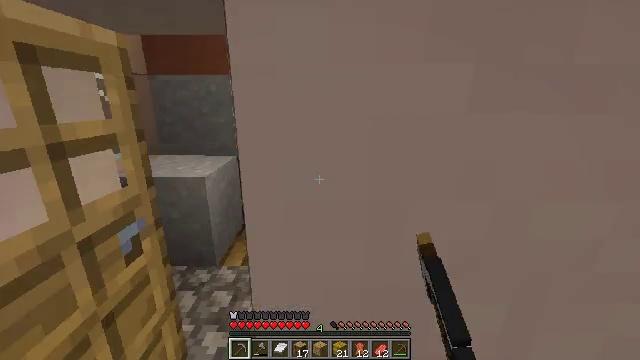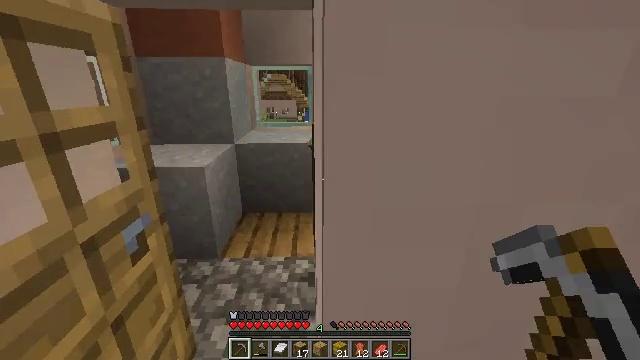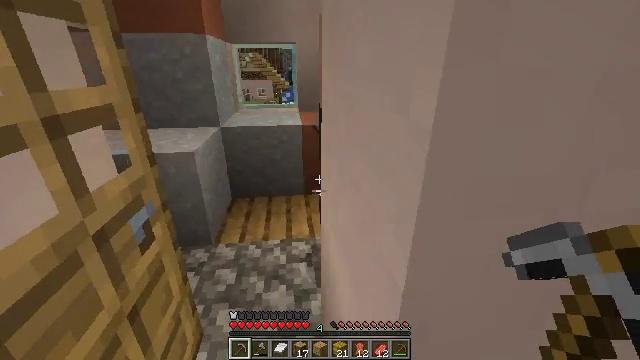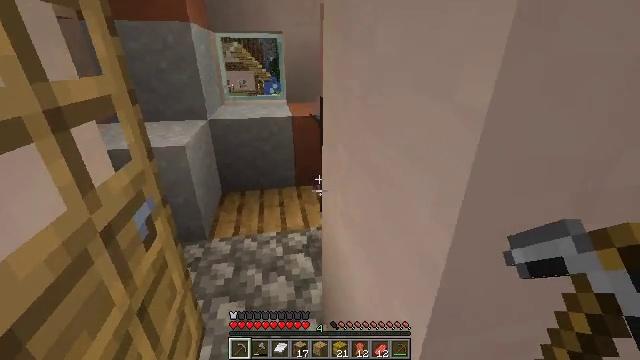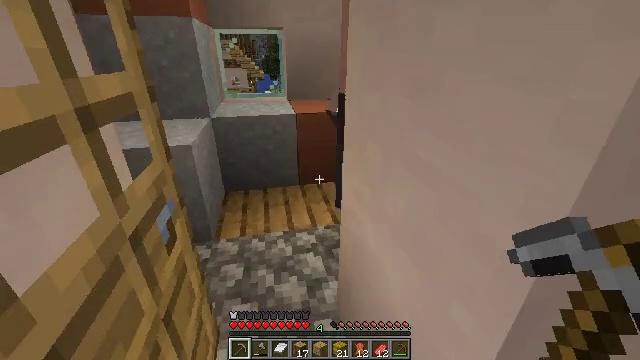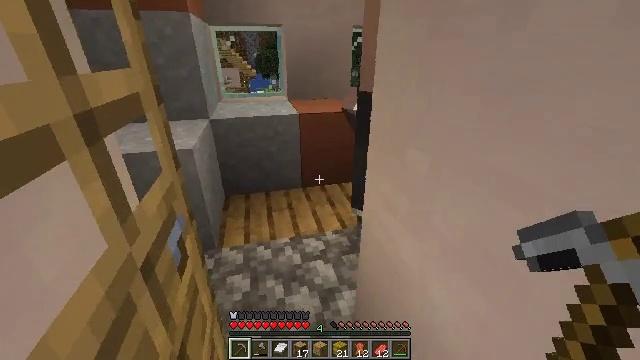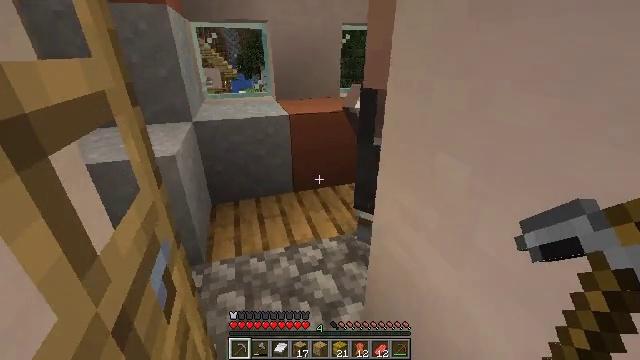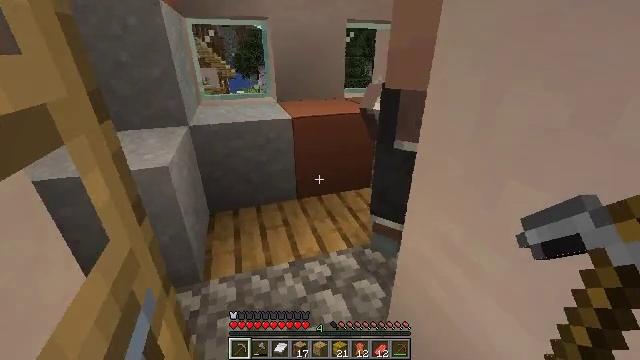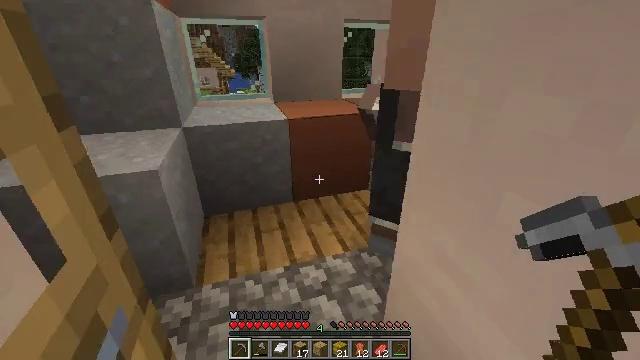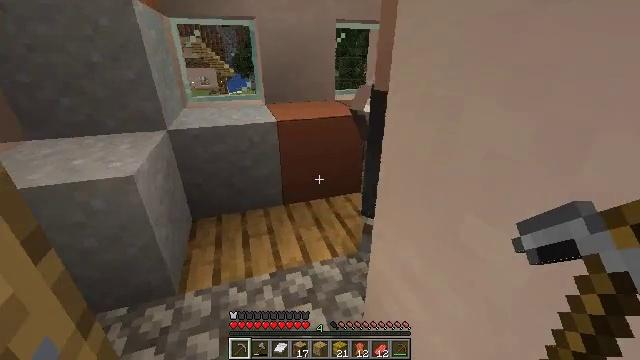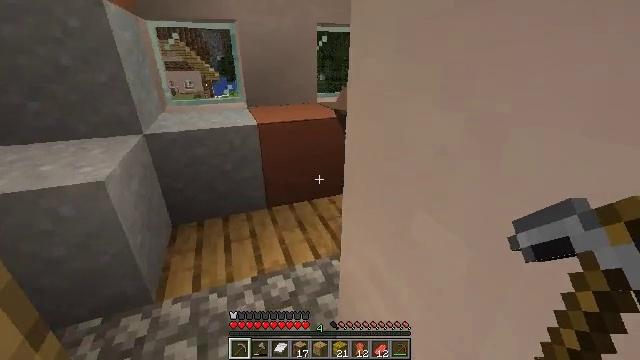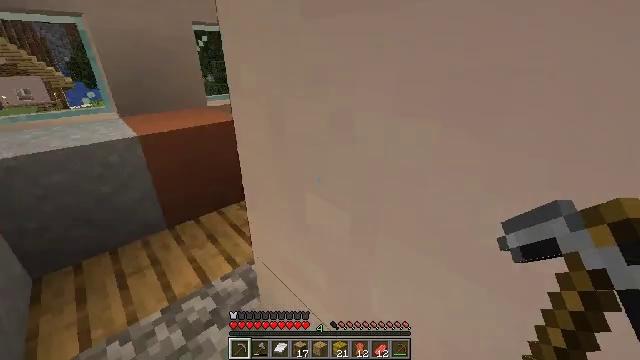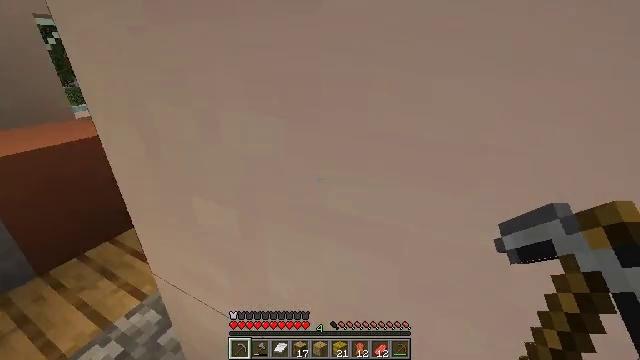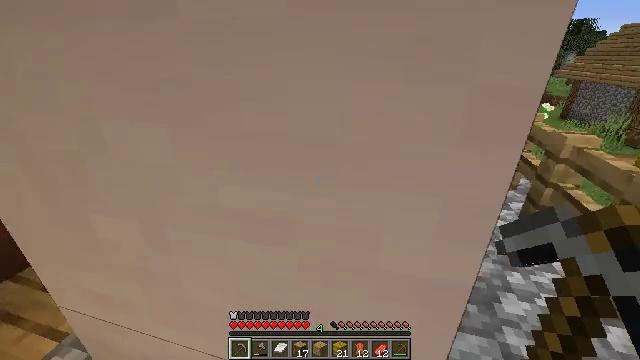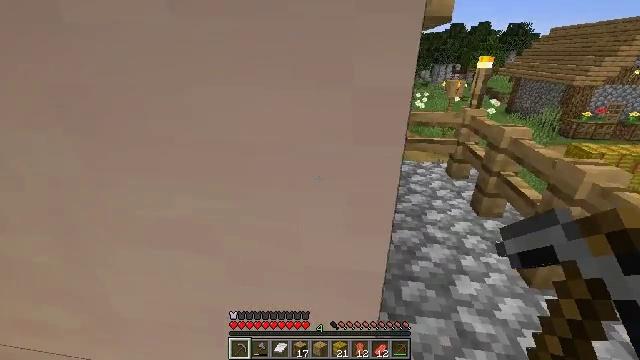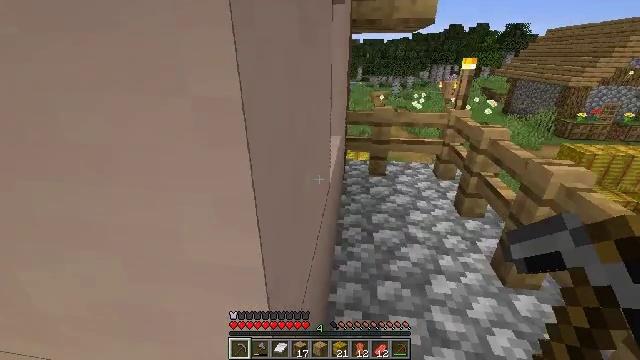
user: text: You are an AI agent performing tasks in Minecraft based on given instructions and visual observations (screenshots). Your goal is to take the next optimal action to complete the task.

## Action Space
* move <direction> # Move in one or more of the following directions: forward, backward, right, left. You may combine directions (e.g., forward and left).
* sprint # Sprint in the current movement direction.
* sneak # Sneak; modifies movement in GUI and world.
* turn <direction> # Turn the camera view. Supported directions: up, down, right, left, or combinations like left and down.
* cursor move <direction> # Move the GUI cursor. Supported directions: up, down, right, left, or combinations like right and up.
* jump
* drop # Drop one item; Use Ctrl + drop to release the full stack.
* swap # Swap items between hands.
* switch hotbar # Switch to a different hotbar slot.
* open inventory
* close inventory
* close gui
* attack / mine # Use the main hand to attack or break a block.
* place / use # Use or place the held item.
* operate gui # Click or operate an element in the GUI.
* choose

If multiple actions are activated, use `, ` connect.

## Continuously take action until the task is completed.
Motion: motion action
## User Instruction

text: Collect clay by holding down the left mouse button.
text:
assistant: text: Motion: move forward and move left, turn right and down
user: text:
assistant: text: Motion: move forward and move left, turn right and down
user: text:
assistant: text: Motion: move forward and move left, turn right and down
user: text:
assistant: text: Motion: move forward and move left, turn right
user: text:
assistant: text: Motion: move forward and move left, turn right
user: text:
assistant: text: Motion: move forward and move left, turn right
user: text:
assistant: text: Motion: move left
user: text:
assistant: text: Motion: move right
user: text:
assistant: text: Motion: move right
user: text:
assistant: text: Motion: move right, turn right
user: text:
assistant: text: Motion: move right, turn right
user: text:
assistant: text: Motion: move right, turn right
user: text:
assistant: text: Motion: move right, turn right
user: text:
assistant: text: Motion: move right, turn right
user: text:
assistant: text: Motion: move right
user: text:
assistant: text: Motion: move forward and move right
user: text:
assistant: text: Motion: move forward and move left
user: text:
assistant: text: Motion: move forward and move left, turn left
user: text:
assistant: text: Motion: move left, turn left and up
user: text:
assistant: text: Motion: move left, turn left
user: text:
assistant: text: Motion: move left
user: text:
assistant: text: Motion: move left
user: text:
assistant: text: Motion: move left
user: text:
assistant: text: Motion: move left, turn left
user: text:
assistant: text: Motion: move forward and move left, turn left and up
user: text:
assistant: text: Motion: move forward and move left, turn left and up
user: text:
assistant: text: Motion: move forward, turn left and up
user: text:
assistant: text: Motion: use / place
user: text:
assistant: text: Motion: use / place
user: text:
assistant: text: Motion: turn right